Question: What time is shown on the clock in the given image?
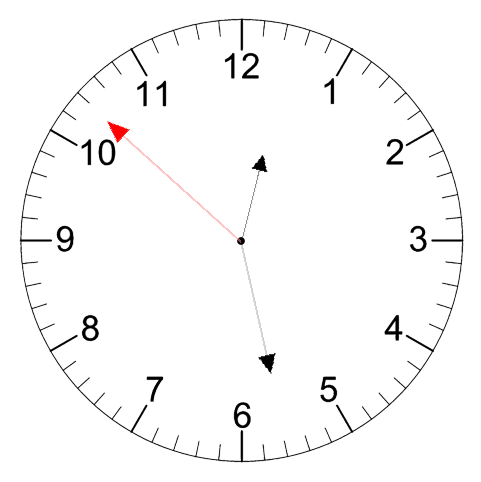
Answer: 12:27:52